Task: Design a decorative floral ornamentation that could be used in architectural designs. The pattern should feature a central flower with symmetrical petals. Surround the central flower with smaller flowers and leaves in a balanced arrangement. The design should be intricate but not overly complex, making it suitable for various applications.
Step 1147:
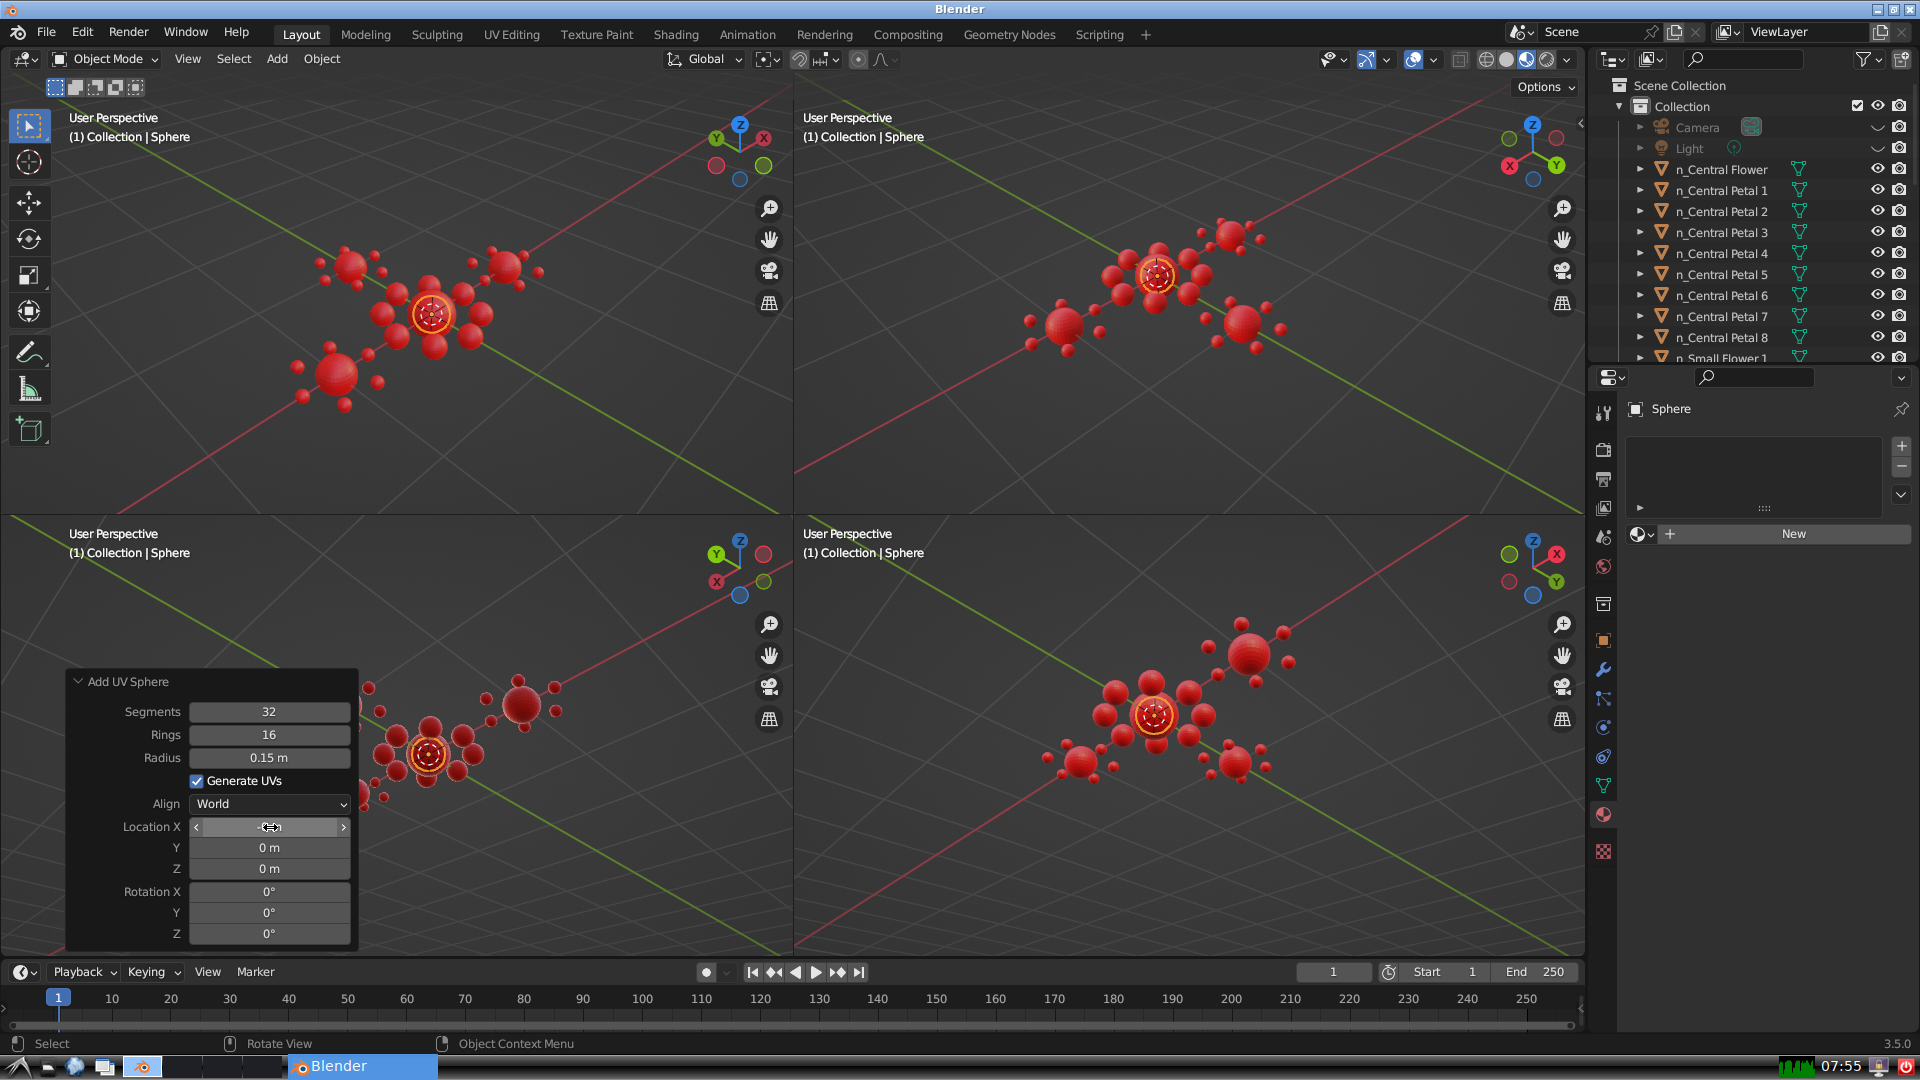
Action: {"mouse_move": [270, 849]}